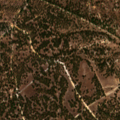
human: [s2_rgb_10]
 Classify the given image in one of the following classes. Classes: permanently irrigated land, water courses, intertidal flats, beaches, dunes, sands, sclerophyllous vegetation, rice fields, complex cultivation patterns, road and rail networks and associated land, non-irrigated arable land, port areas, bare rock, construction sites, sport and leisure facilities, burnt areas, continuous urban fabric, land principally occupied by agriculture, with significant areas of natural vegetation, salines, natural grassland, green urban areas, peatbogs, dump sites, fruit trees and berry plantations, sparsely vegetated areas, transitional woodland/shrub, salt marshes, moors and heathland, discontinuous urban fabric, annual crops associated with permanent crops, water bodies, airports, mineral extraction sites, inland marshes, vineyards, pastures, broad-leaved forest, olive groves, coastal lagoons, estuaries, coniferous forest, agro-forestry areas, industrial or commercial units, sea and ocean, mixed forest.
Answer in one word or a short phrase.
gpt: broad-leaved forest, transitional woodland/shrub